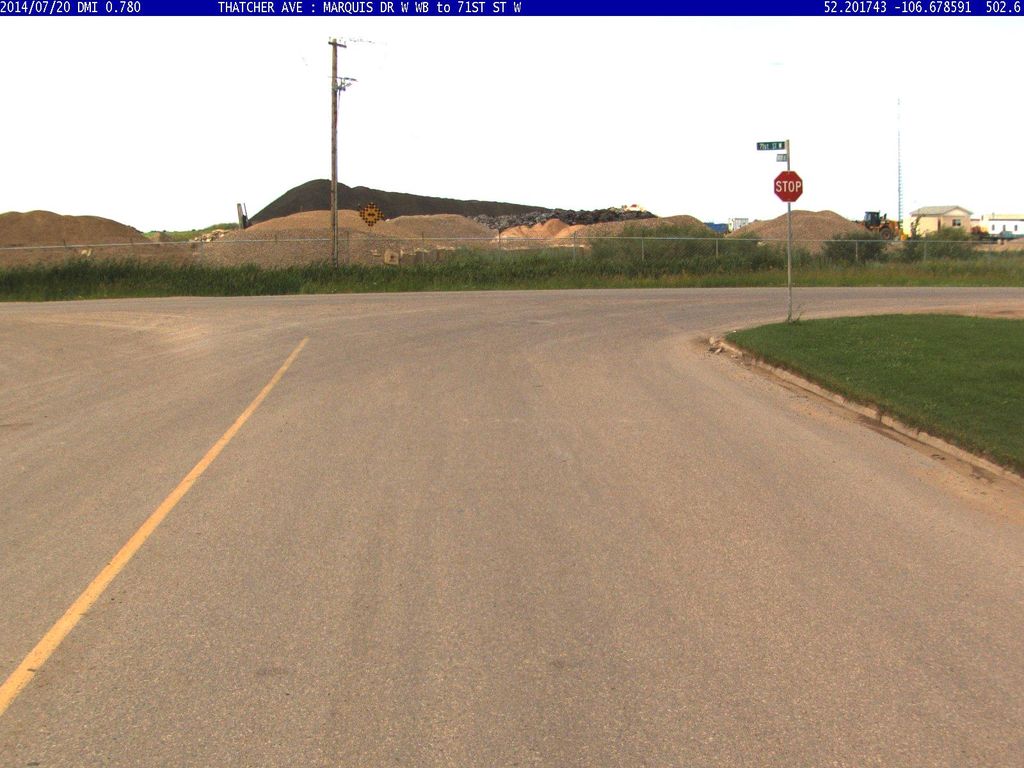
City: saskatoon